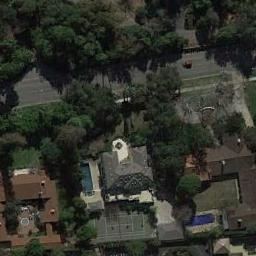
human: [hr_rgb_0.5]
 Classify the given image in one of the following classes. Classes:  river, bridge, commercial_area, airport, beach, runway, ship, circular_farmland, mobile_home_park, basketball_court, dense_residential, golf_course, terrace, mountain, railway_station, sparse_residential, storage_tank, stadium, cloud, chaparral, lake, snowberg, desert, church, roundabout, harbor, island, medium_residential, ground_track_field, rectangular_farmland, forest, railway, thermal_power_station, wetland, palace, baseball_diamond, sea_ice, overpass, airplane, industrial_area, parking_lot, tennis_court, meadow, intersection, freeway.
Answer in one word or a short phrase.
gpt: tennis_court